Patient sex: F
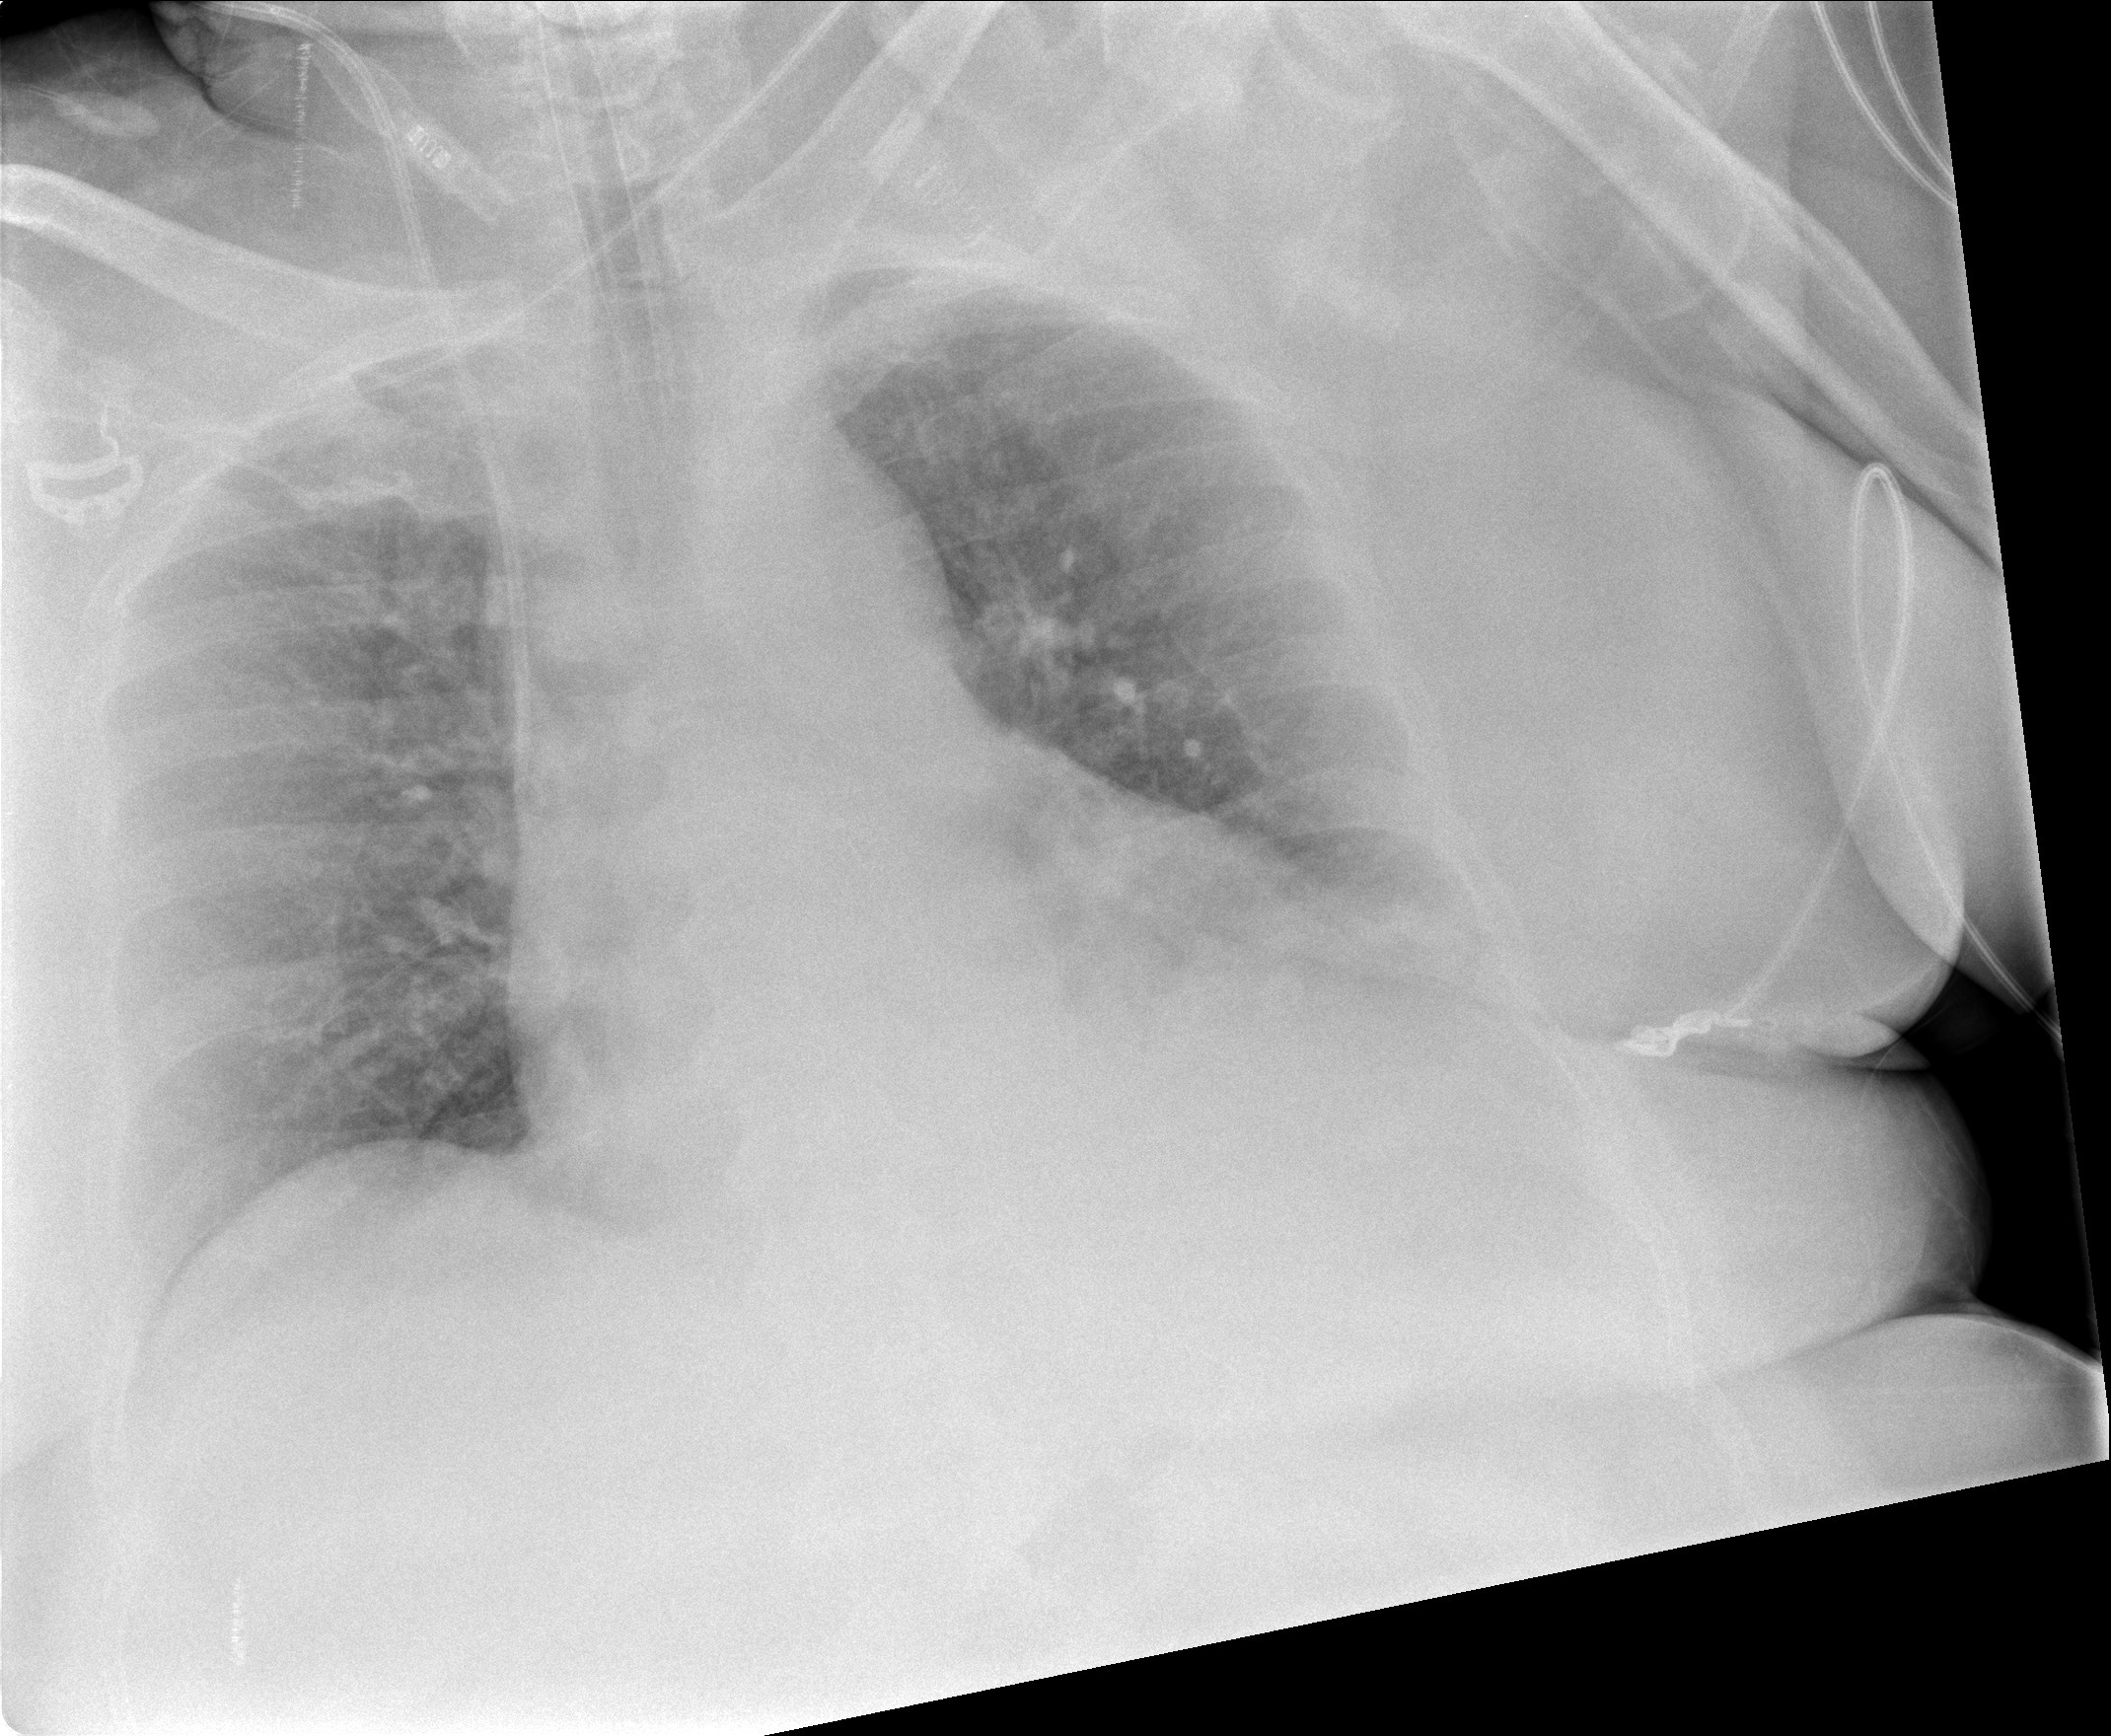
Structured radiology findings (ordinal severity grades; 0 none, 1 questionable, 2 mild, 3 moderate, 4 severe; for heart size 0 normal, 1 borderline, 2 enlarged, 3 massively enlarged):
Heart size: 2
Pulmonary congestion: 0
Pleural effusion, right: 0
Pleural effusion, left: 0
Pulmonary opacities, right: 0
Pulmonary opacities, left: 0
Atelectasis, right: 0
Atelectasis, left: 2